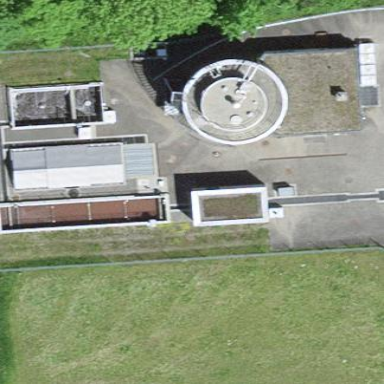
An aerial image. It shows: View of wastewater plant.